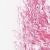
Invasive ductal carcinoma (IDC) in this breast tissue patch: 0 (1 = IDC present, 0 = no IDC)